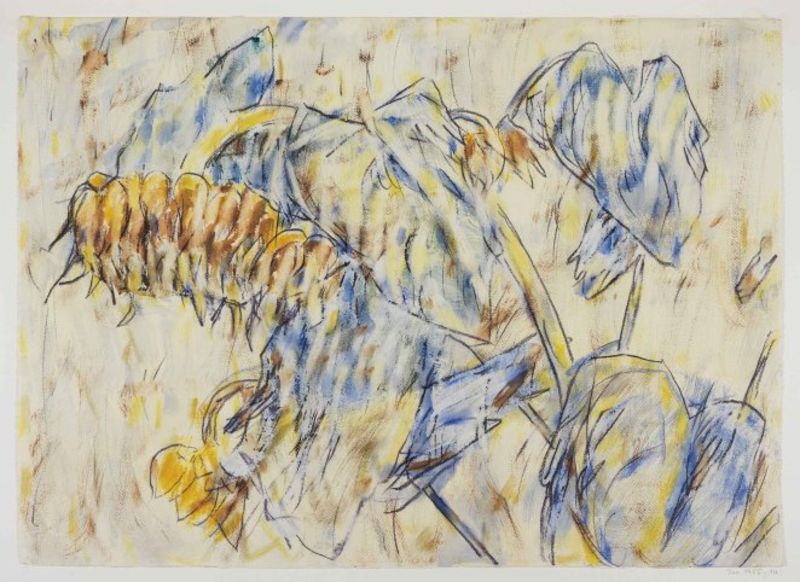
Titel: Sonnenblumen
Künstler: Christian Rohlfs
Standort: Karlsruhe
Institution: Staatliche Kunsthalle Karlsruhe
Schlagwörter: blau, blätter, gemälde, laub, weiß, aquarell, cezanne, gelb, impressionismus, ocker, blume, blumen, braun, bunt, grau, kreide, orange, pastell, schwarz, skizze, zeichnung, blüte, blüten, rot, tier, expressionismus, malerei, gesicht, bild, signatur, öl, ast, feld, natur, figur, blatt, pflanze, pflanzen, kontrast, pferd, frucht, farbig, papier, komplementär, abstrakt, berge, farben, fläche, modern, farbe, formen, grafik, graphik, linien, van gogh, stürmisch, wild, stil, striche, umriss, unscharf, regen, blühen, blütenblätter, stiel, stiele, stile, vanitas, tusche, gogh, expressionistisch, stengel, druck, lithographie, schraffur, lithografie, strich, leinwand, bleistift, stängel, welk, trüb, schemenhaft, vincent van gogh, verschwommen, verwelkt, knospe, knospen, ende, verwelken, gelblich, dolde, raupe, wachsen, sonnenblume, buntstift, aquarel, marc, anstrakt, van, samen, sonnenblumen, verwaschen, unschön, cblau, pinseltriche, tränendes, ständel, vewackelt